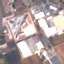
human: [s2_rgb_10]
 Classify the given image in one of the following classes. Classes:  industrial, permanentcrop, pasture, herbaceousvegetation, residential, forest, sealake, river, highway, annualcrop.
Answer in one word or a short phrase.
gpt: Industrial